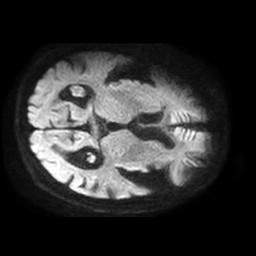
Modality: TRACE
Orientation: axial
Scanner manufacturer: philips
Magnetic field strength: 1.5 T
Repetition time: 3.392 s
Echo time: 0.06899 s